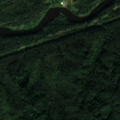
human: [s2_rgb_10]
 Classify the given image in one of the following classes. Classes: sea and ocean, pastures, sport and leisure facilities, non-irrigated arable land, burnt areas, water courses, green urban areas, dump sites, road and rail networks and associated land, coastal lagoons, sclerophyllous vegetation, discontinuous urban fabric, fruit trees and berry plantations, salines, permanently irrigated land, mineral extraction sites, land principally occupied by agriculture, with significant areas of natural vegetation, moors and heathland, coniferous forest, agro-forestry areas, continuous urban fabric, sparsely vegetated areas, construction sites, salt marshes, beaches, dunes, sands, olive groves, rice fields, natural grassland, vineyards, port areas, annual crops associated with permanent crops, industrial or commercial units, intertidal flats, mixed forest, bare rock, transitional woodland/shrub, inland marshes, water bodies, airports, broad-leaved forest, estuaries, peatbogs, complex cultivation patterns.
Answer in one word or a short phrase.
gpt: coniferous forest, mixed forest, water courses